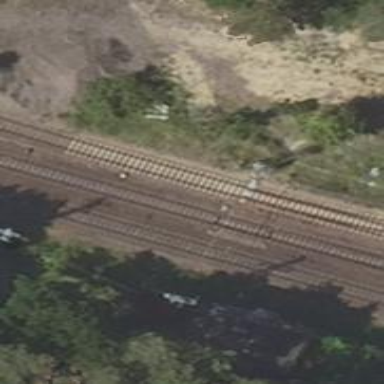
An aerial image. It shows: Railway switch.